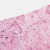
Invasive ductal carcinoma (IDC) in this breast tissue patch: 0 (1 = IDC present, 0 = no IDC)